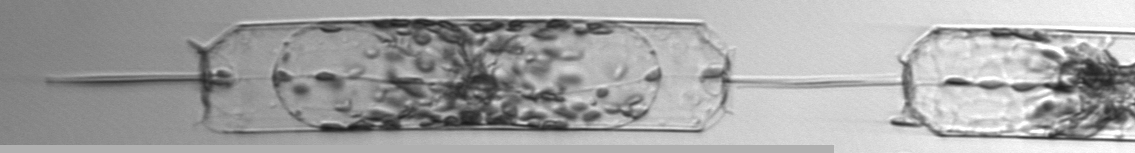
Label: Ditylum_brightwellii